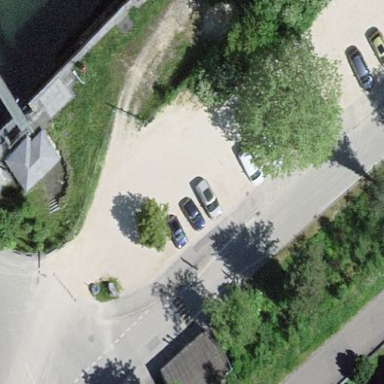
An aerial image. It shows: Parking area with unpaved surface.